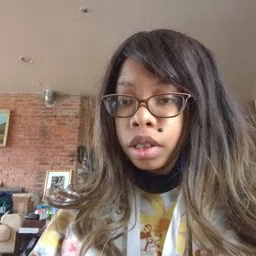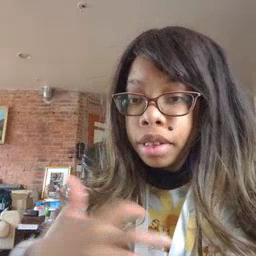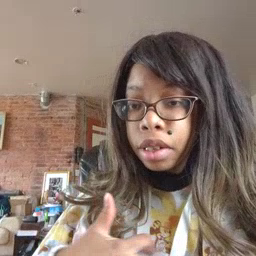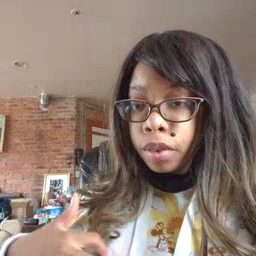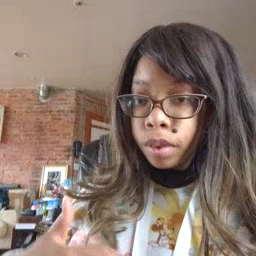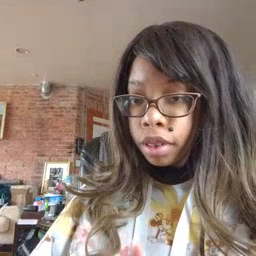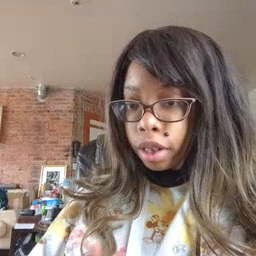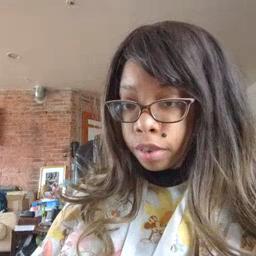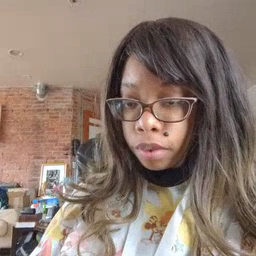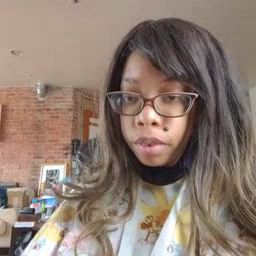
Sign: zebra